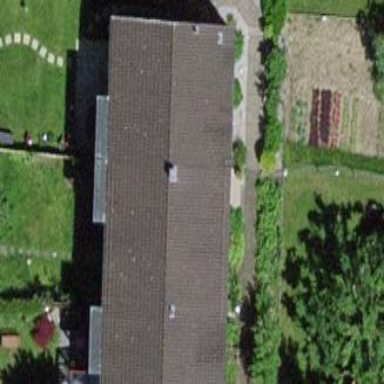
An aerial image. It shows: Terrace building.